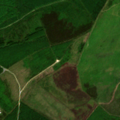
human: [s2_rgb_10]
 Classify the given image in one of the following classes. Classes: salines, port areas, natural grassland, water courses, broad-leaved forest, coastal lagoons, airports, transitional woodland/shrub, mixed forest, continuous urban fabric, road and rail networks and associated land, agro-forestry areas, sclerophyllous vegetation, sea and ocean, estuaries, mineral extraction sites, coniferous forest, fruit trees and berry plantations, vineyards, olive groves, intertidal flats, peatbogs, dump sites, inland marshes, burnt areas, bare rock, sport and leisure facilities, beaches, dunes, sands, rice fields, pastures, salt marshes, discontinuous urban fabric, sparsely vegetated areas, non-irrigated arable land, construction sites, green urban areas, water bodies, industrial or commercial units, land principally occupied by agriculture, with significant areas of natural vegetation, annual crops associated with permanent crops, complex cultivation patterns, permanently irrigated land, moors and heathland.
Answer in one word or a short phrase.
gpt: coniferous forest, moors and heathland, transitional woodland/shrub, peatbogs